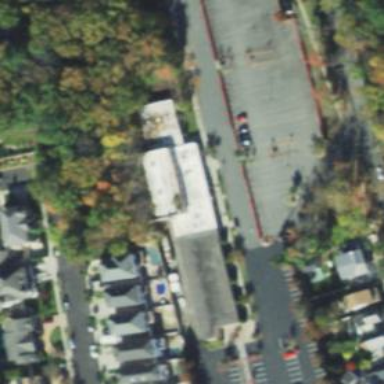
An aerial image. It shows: School.